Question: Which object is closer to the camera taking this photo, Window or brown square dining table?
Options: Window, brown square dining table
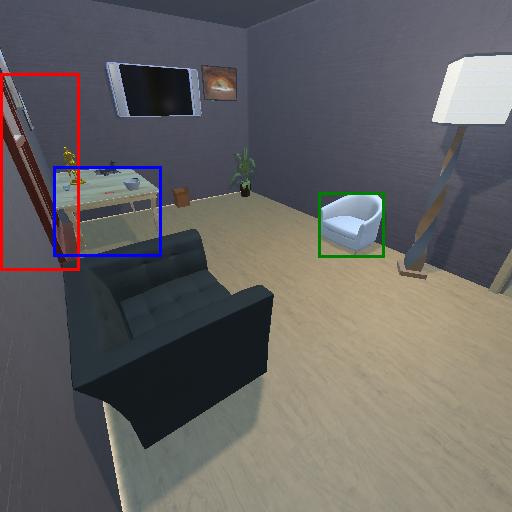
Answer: Window